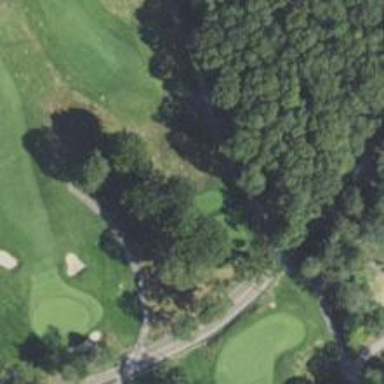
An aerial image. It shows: Service road used as golf cart path.